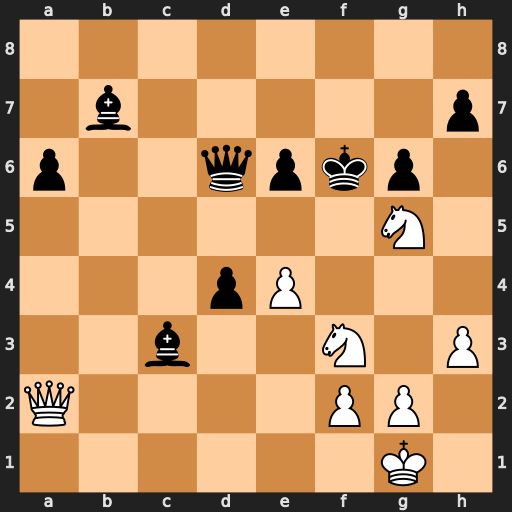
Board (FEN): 8/1b5p/p2qpkp1/6N1/3pP3/2b2N1P/Q4PP1/6K1
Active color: w
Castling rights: -
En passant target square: -
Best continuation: e5+ Ke7 exd6+